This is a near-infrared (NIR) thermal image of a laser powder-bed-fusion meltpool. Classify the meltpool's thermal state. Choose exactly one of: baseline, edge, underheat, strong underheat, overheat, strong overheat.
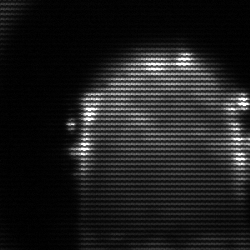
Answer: baseline